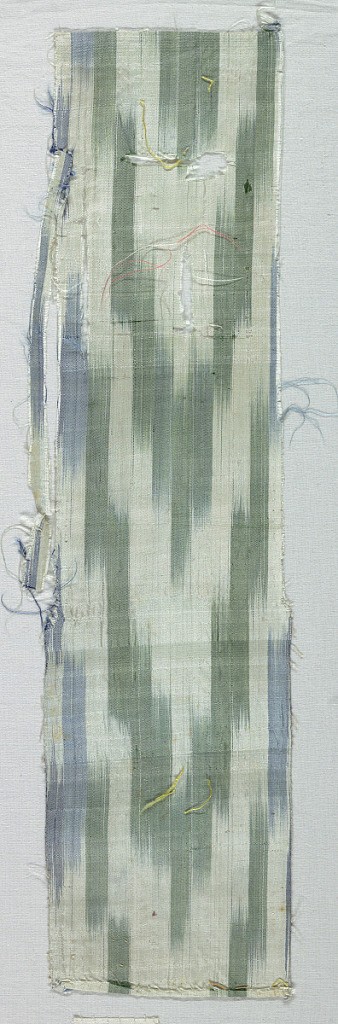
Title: Fragment
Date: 19th century
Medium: silk Technique: warp-faced plain weave patterned by warp dyed (possibly printed) stripes
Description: Ikat-like warp stripes in two shades of pink, magenta, yellow and green. Component "e" has applied yellow silk fringe. Components "d,g" have ikat-like warp stripes in green and blue.